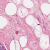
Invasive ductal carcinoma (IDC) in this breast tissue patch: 0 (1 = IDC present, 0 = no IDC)